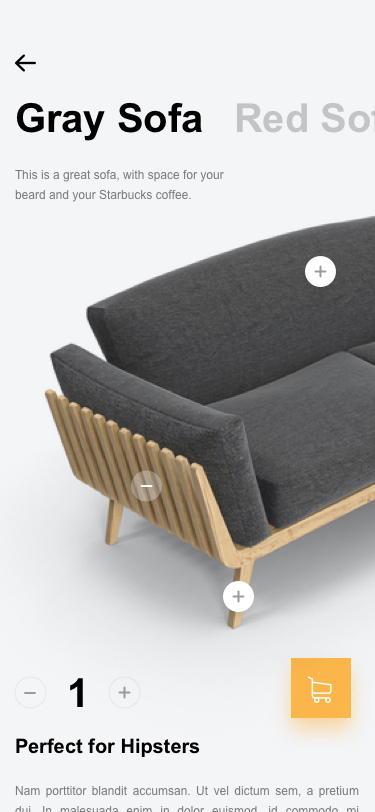
Text in this UI design:
Gray Sofa
Red Sofa
This is a great sofa, with space for your beard and your Starbucks coffee.
Nam porttitor blandit accumsan. Ut vel dictum sem, a pretium dui. In malesuada enim in dolor euismod, id commodo mi consectetur. Curabitur at vestibulum nisi. Nullam vehicula nisi velit. Mauris turpis nisl, molestie ut ipsum et, suscipit vehicula odio. Vestibulum interdum vestibulum felis ac molestie. Praesent aliquet quam et libero dictum, vitae dignissim leo eleifend. In in turpis turpis. Quisque justo turpis, vestibulum non enim nec, tempor mollis mi. Sed vel tristique quam.
Perfect for Hipsters
1